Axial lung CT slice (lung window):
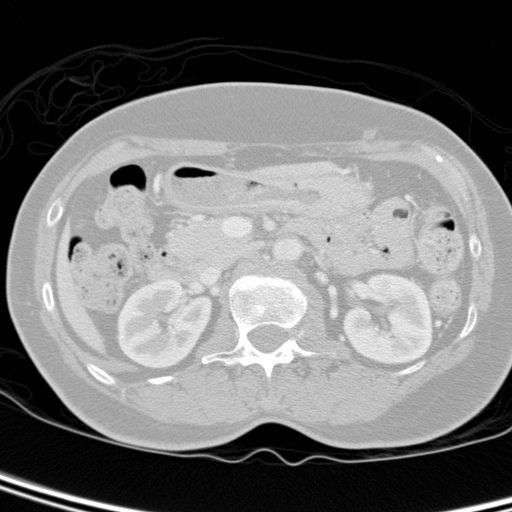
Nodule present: no